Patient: sex F, age 67
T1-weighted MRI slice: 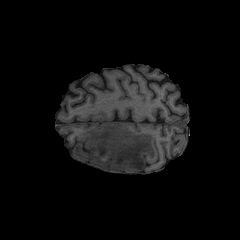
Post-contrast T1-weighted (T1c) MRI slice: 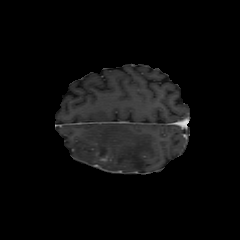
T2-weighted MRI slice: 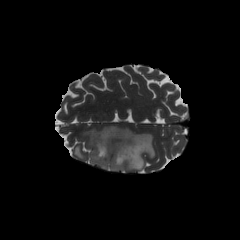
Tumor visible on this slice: yes
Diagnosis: Astrocytoma, IDH-mutant
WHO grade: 4